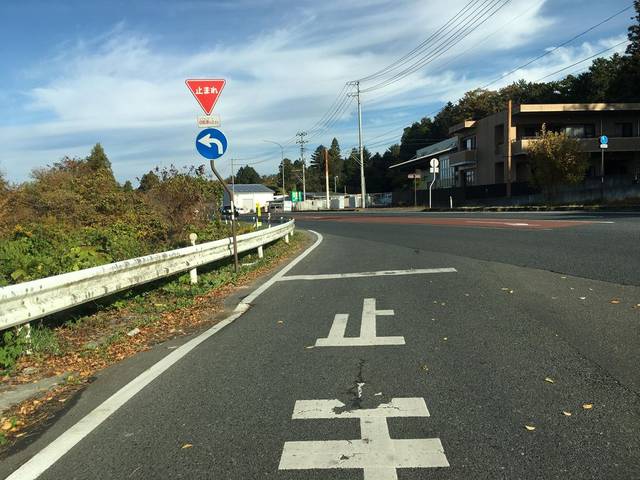
Region: Japan
Coordinates: 37.817, 140.922